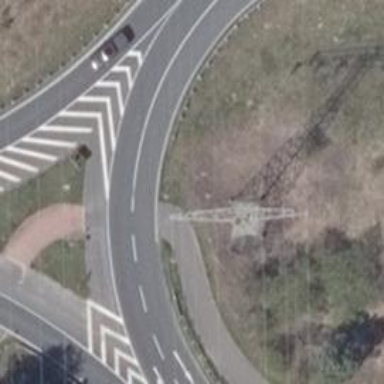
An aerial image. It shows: Secondary road with circular junction.